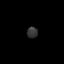
Tissue: lung
Cell type: Fibroblasts
Senescence score: 0.621
Nuclear area (px): 115
Mean DAPI intensity: 53.748